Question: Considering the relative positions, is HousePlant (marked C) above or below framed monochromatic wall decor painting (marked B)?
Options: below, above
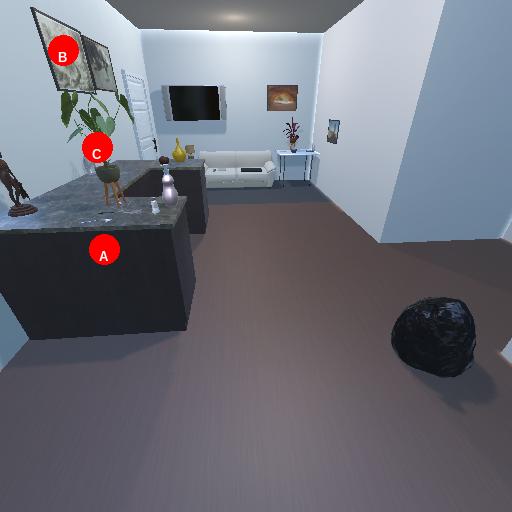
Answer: below